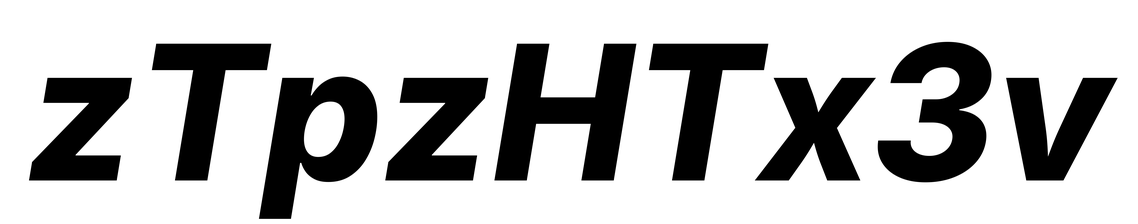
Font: Inter-Italic_ExtraBold_Italic